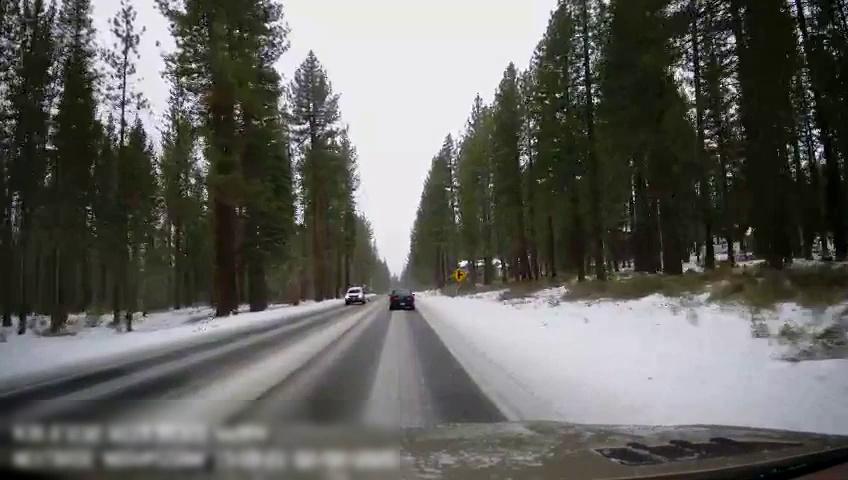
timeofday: Day
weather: Snowy
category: Drivable Space
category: Vehicles | SUV
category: Vehicles | Car
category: Lanes | Current Lane
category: Traffic | Signs